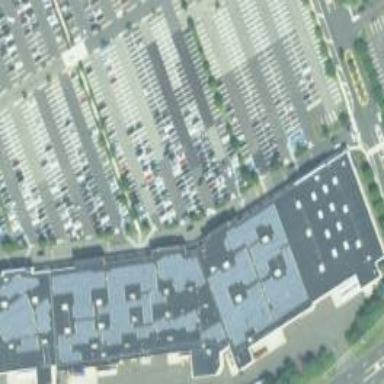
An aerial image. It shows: Retail building.